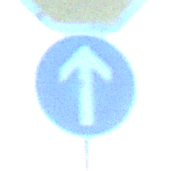
Verkehrszeichen: VorgeschriebeneFahrtrichtungGeradeaus
Zusatzzeichen oben: Stop
Umgebung: Outdoor, Nature
Tageszeit: SunriseSunset
Wetter: PartlyCloudy
Licht: Natural
Jahreszeit: NotSpecified
Kontrast: MediumContrast